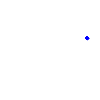
Particle: kaon